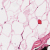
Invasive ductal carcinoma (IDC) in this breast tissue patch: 0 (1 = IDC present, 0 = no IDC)